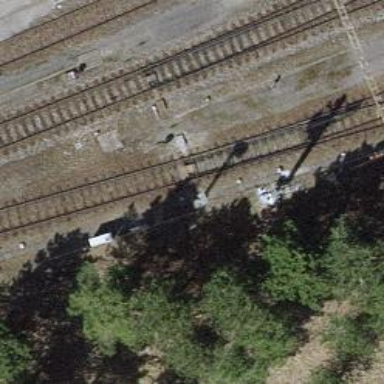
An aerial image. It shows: Railway switch.